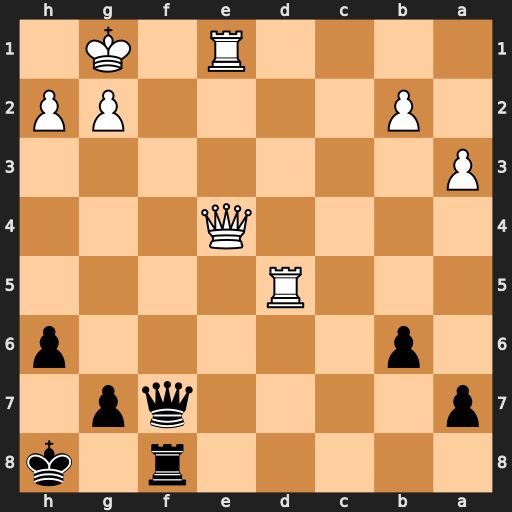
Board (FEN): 5r1k/p4qp1/1p5p/3R4/4Q3/P7/1P4PP/4R1K1
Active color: b
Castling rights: -
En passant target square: -
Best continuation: Qf2+ Kh1 Qf1+ Rxf1 Rxf1#